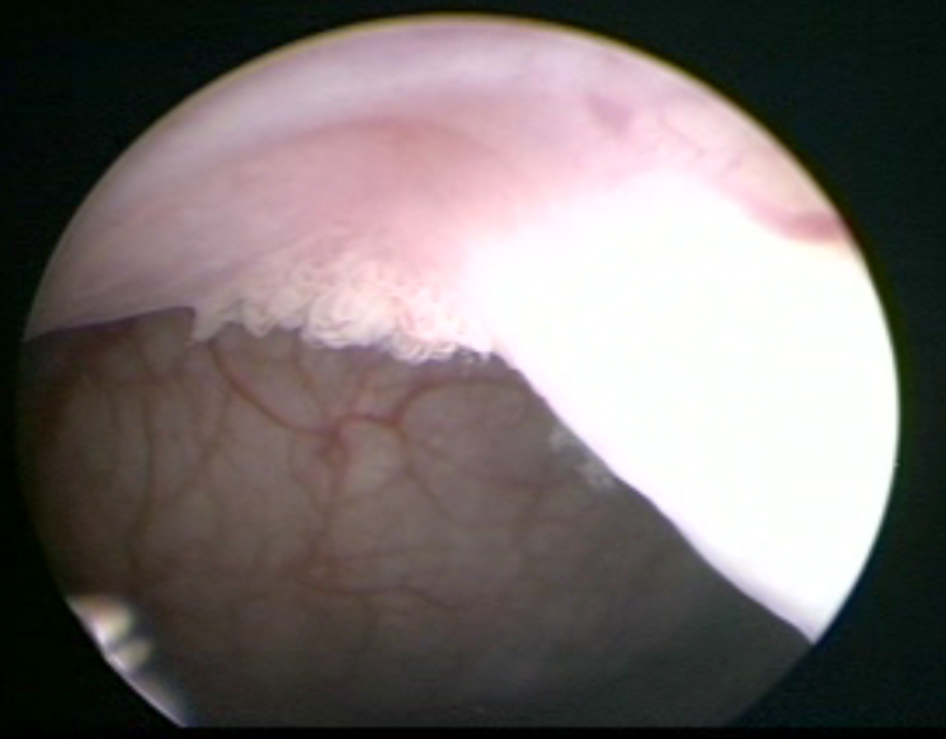
Modality: WLC
Class: Malignant
Subclass: LowGradePapillary
Lesion: L1
Stage: Ta
Morphology: Papillary
Bladder cancer association: Yes